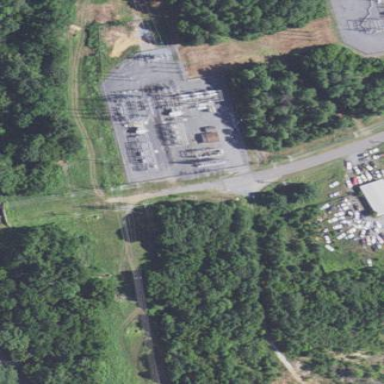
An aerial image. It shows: Distribution level power substation enclosed by fence.